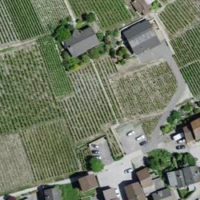
EUNIS habitat code: 40
Species observed at this site:
Clematis vitalba